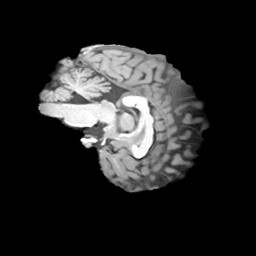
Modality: T1w
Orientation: sagittal
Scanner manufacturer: siemens
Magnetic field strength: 3 T
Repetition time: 2 s
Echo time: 0.0024 s